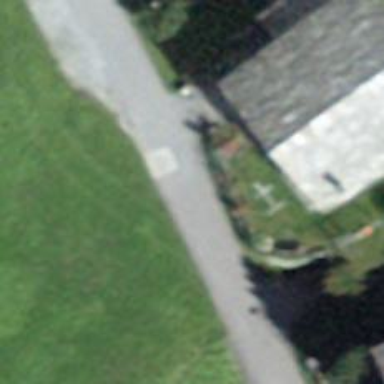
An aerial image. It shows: Compacted driveway used as service road.